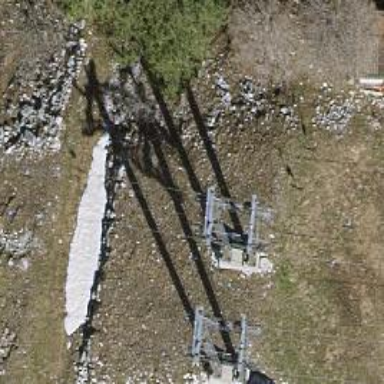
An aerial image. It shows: Pylon for aerialway.